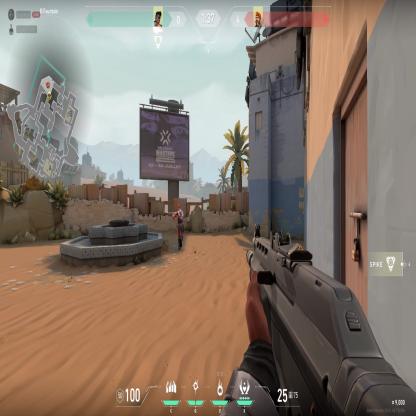
Label: enemy